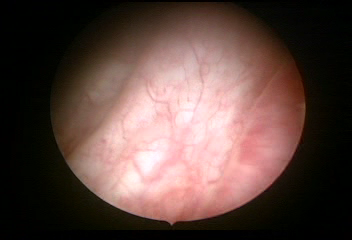
Modality: WLC
Class: Normal mucosa
Bladder cancer association: No